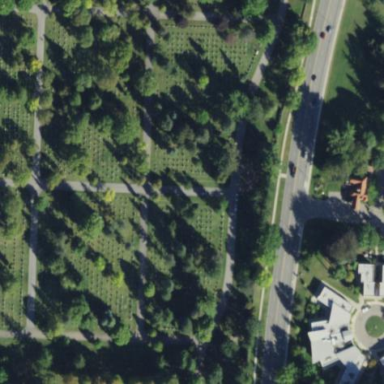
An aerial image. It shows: Historical memorial located in graveyard.